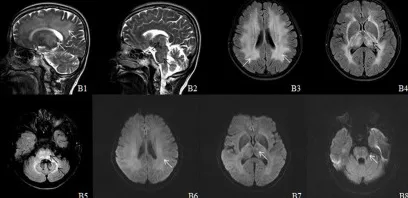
The clinical profile of the family. (B) The MR images of the proband. T2 image shows high intensity of white matter and thalamus (B1, white arrows), high intensity of brain stem and thalamus (B2, black arrows), high intensity of bilateral white matter (B3, white arrows), high intensity of bilateral thalamus (B4, black arrows), and high intensity of brain stem and bilateral cerebellum (B5, black arrows). B6-8 are the diffusion weighted image (DWI) corresponding to B3-5 and shows slightly higher intensity.
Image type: radiology (mri)